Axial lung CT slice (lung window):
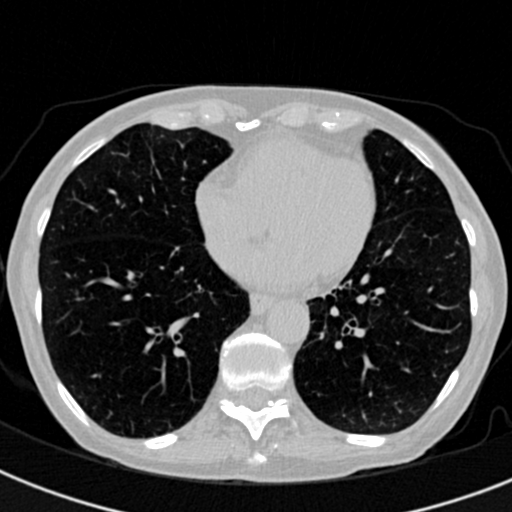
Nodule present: no